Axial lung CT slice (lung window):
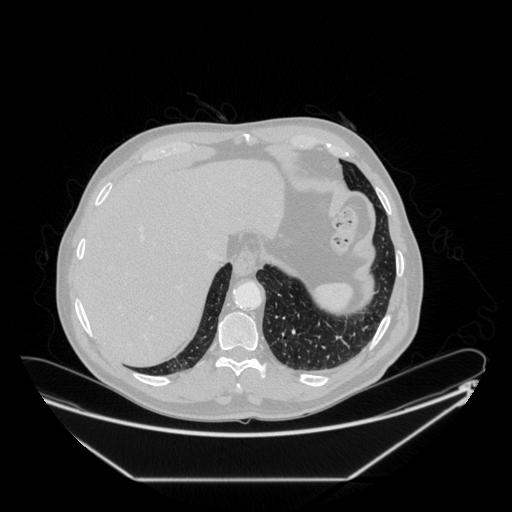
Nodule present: no